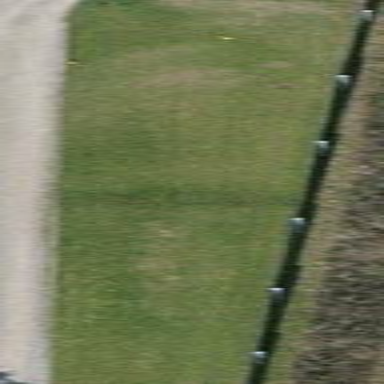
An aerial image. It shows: Grass area designated as golf tee.